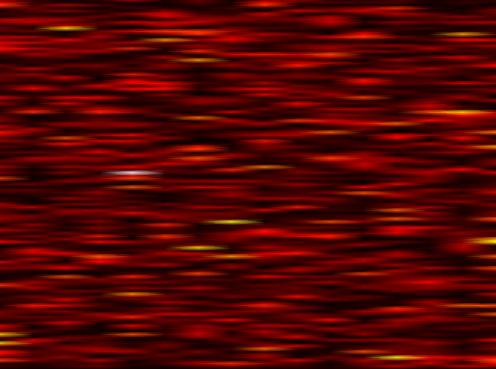
Label: WOLA